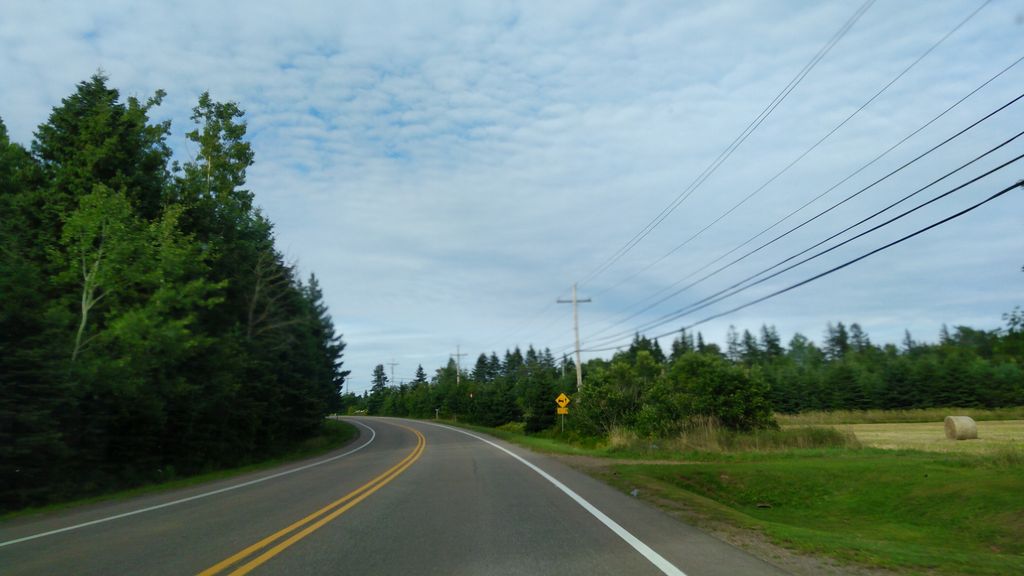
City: charlottetown